Question: I have a class named 'NIFERepository'. It contains a 'SaveObject' method, which returns nothing and performs an operation on a database.
'''
public class NIFERepository<E>
{
protected void SaveObject(object saveObject)
{
if (saveObject is E)
this.RepositorySession.Merge(saveObject);
}
}
'''
1 . I wish to create a public extension method who calls this 'SaveObject()' method, like this:
'''
public static class NIFERepositoryExtensions
{
public static T Save<T, E>(this T self, E saveObject) where T : NIFERepository<E>
{
self.SaveObject(saveObject);
return self;
}
}
'''
But the protected scope doesn't allow my extensions method to recognize it.
Is there a way for me to get a method of this form to work?
2 . I created my extension method with 2 types: 'T' and 'E'. 'T' is the instance who called it, and 'E' is the defined type into my 'ProductRepository<Product>', for example. When I call this method, the defined type is not shown.

Is there a way for me to get this to work?
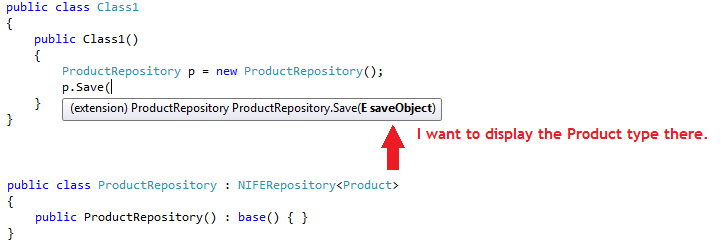
Answer: 1. You cannot use extension methods to violate encapsulation. If the class does not expose the method, you can't call it (except with Reflection). The method is (hopefully) protected for a reason; you're probably doing something wrong.